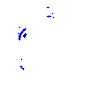
Particle: kaon